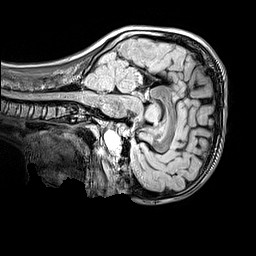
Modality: FLAIR
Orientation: sagittal
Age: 11
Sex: male
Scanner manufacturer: siemens
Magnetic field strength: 3 T
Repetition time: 5 s
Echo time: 0.388 s